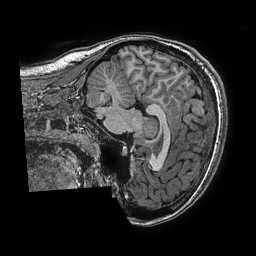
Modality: T1w
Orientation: sagittal
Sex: female
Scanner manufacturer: ge
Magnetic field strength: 3 T
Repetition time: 0.0077 s
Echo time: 0.003436 s